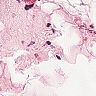
Metastatic tissue present: no